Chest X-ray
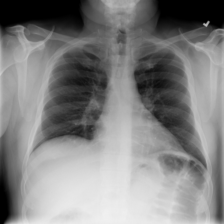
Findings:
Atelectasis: negative
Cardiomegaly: negative
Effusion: negative
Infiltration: positive
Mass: negative
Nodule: negative
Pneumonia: negative
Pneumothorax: negative
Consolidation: negative
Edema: negative
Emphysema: negative
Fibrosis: negative
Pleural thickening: negative
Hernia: negative